Question: The is the main point of my question.
I know there's a filtering system using the requirements and features specified in the 'AndroidManifest.xml' and that furthermore one can manually exclude devices.
But,
In the 'Google Developer Console' the devices just show up as "unsupported", but without any further information about they are not supported. I'm sure they were rejected for a good reason. But how to find out for what reason? I would really prefer a more generic method, than comparing each requirement and feature with the manifest file.

Any help is highly appreciated!
Thanks in advance.
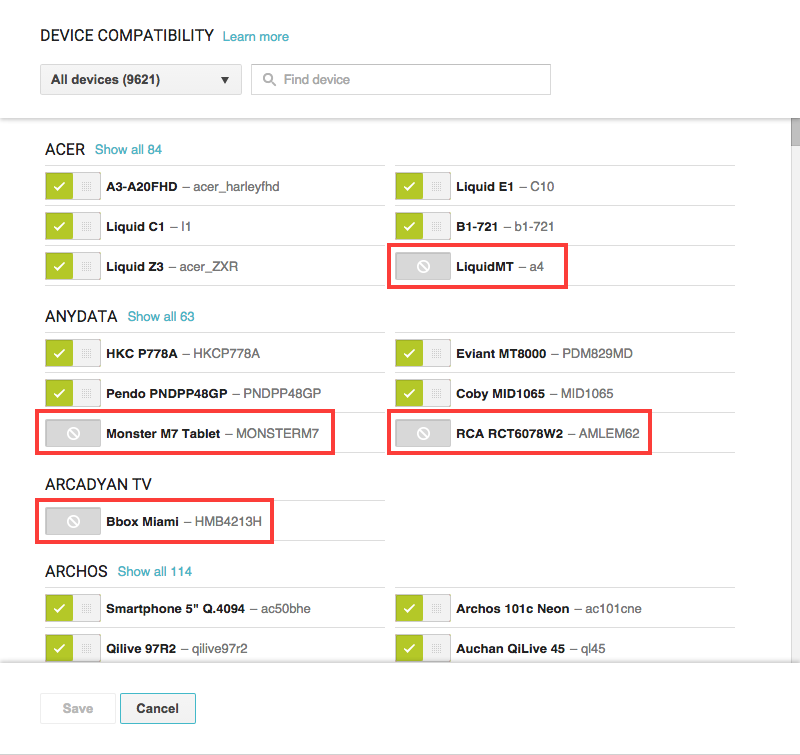
Answer: There is (at least at the moment) to find out, what exactly leads to an exclusion. So, one has to try and error to find it out.
Thanks go to <URL> for driving me in the right direction.
---
However, in my case the problem was that the devices did not match the 'android:screenDensity' in '<compatible-screens>'. Which is really weird as I had everything from 'mdpi' up to '640' in there, for any 'android:screenSize' from 'normal' to 'xlarge'.
According to <URL> leaves no gap between the ranges covered by those.
But there is (at least) definitely one gap, where 'tvdpi' comes in (which btw is considered for TV screens.. 0_o).
Somehow those devices fall under this weird 'tvdpi' not mentioned on that page, until you scroll all the way down to a table where you can find it.
That's not yet the end of the story.. you'll have to add this 'tvdpi' not by its name, but rather by its dpi value => 'android:screenDensity="213"', like you also have to do for dpi values larger than 'xhdpi'.
At this point there's a big "WTF" in my head. Thanks Google for creating the worst understandable system one can imagine of.